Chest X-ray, AP view. Patient: 58 years old, sex M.
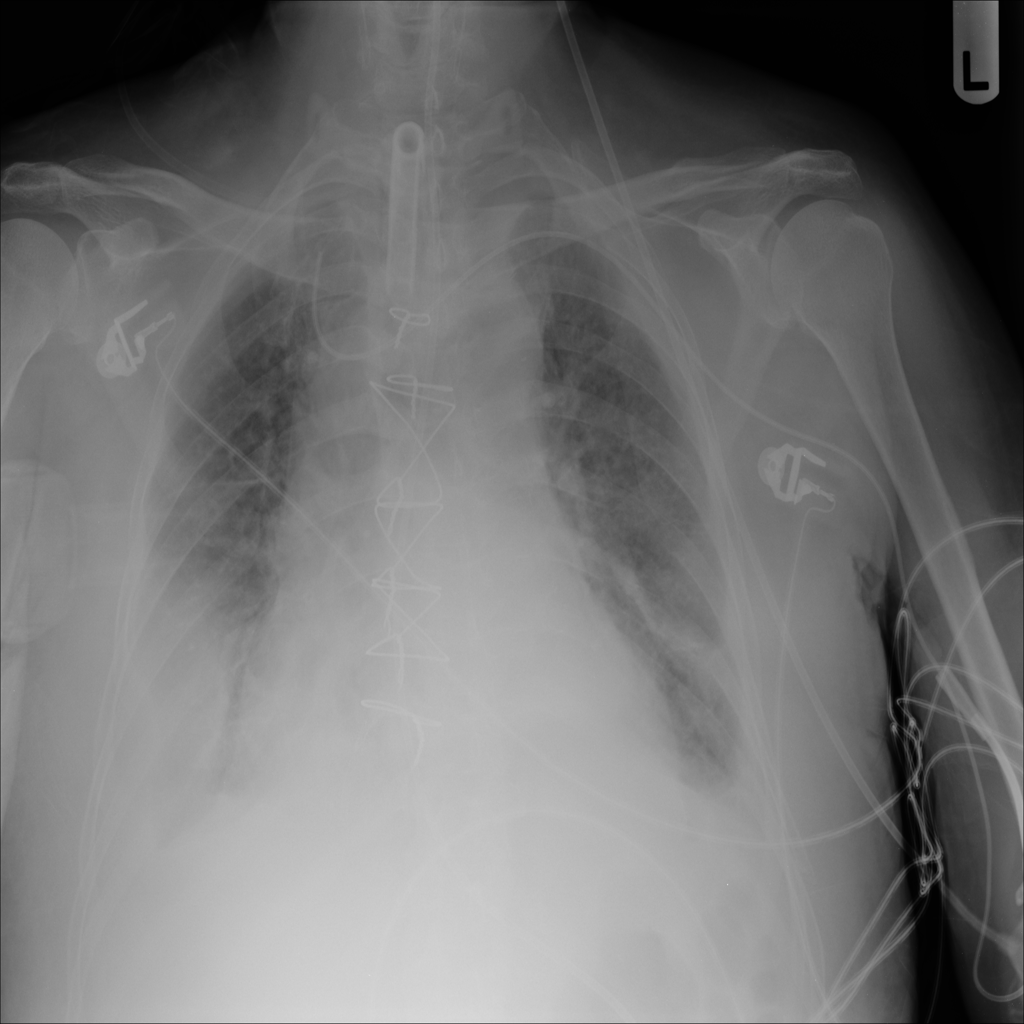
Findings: Effusion, Infiltration, Mass